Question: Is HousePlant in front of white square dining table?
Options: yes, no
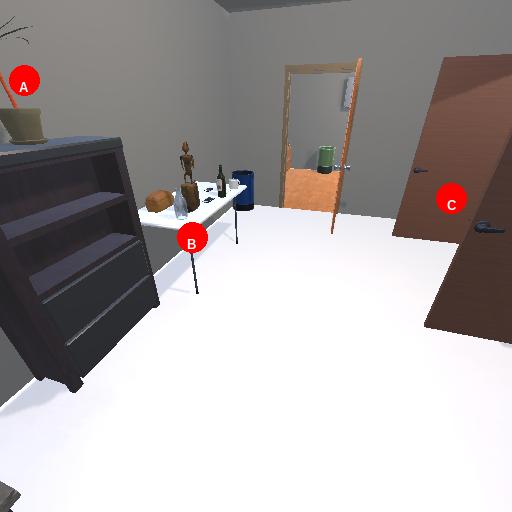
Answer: yes